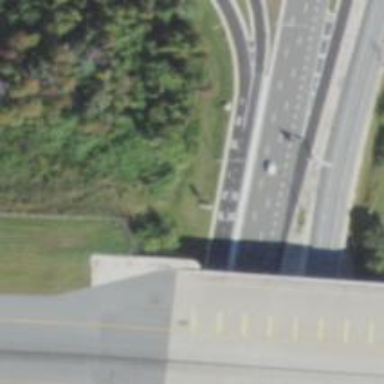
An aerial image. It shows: Motorway junction.